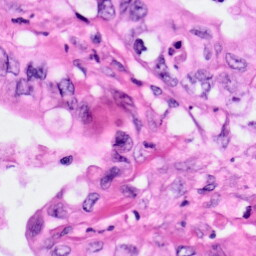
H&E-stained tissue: Pancreatic